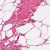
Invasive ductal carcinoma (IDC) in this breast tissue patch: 0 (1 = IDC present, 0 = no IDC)